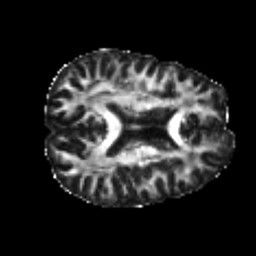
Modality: FA
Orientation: axial
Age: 26
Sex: male
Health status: healthy
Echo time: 0.074 s